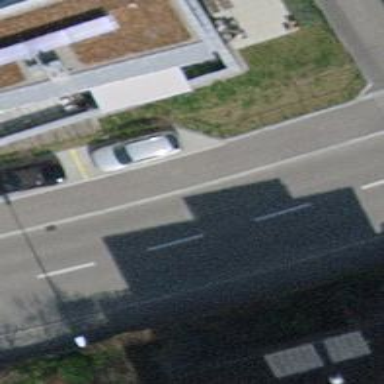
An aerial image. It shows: Asphalt sidewalk along the footway.